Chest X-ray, AP view. Patient: 57 years old, sex F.
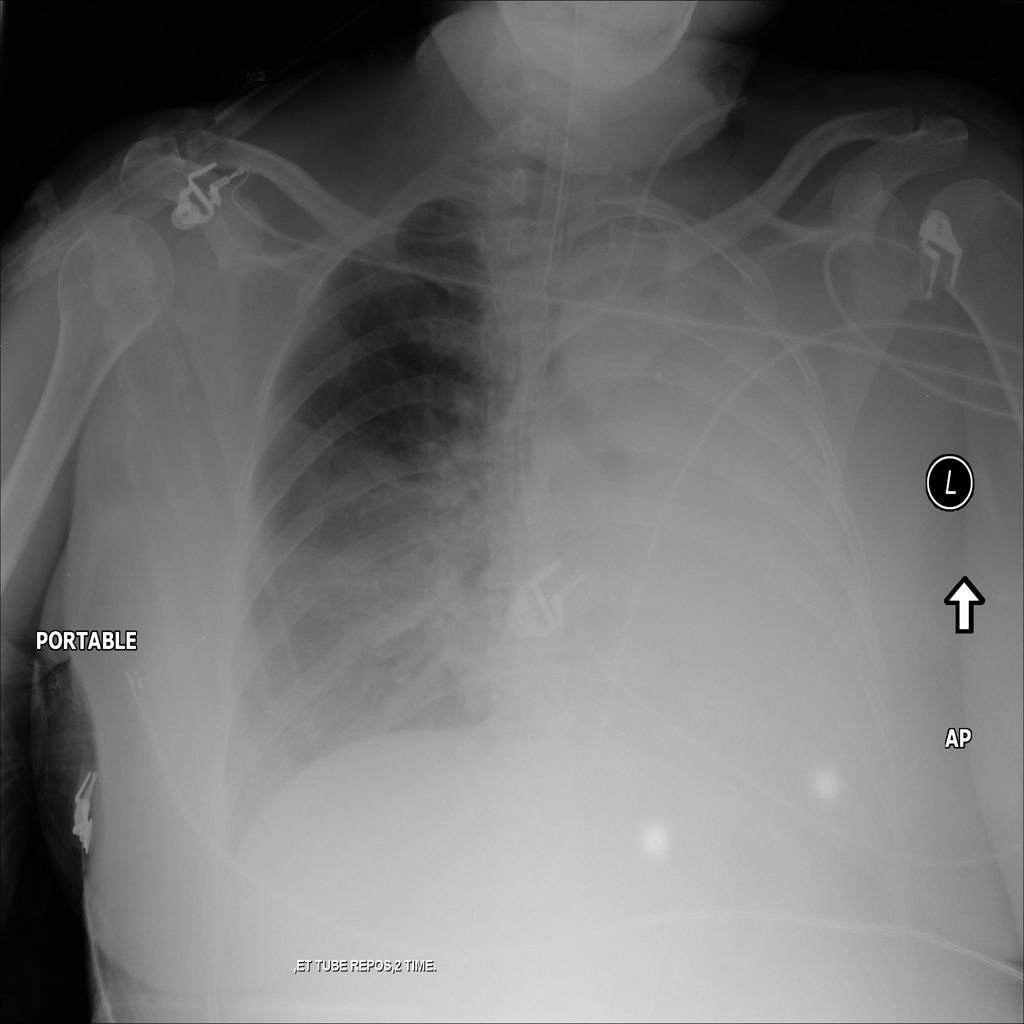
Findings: Atelectasis, Effusion